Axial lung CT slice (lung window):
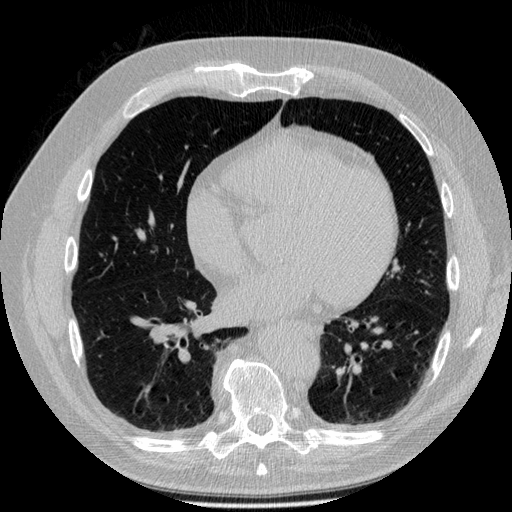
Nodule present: no